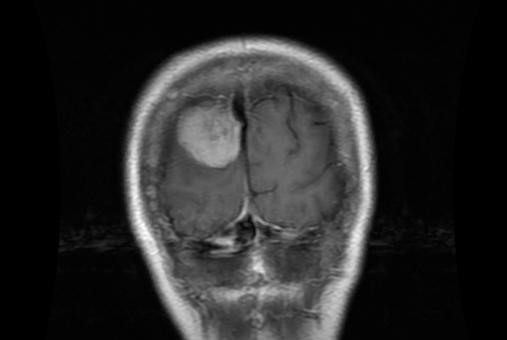
Label: meningioma